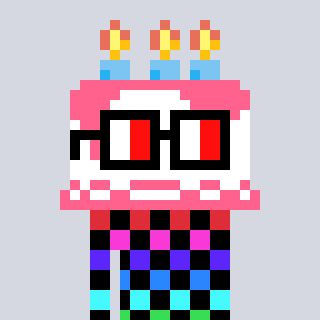
a pixel art character with square glasses with black frames and red eyes, a cake-shaped head and a purple-colored body on a cool background